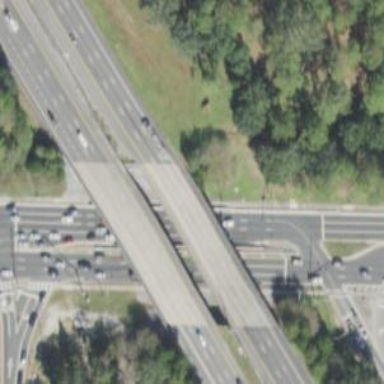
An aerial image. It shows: Beam-structured bridge on motorway.